Question: I am creating an app that displays announcements, and I want to add a login. I am trying to make this XML design, .
I want the button to the CardView at the bottom and center of it.
If it's necessary I'll change the root of the file.
Here is my XML code:
'''
<?xml version="1.0" encoding="utf-8"?>
<RelativeLayout
android:background="#fff"
xmlns:android="http://schemas.android.com/apk/res/android"
xmlns:tools="http://schemas.android.com/tools"
xmlns:app="http://schemas.android.com/apk/res-auto"
xmlns:card_view="http://schemas.android.com/apk/res-auto"
android:layout_width="match_parent"
android:layout_height="match_parent"
tools:context="com.crescendo.lldm.crescendo.A_Login">
<RelativeLayout
android:id="@+id/rl_one_login"
android:layout_width="match_parent"
android:layout_height="wrap_content">
<View
android:id="@+id/v_one_login"
android:background="@drawable/gradient_background_one"
android:layout_width="match_parent"
android:layout_height="300dp" />
<RelativeLayout
android:layout_marginTop="90dp"
android:id="@+id/rl_two_login"
android:layout_width="match_parent"
android:layout_height="wrap_content">
<TextView
android:textStyle="bold"
android:id="@+id/tv_one_login"
android:textSize="32sp"
android:textAlignment="center"
android:textColor="@color/colorWhite"
android:text="C R E S C E N D O"
android:layout_width="match_parent"
android:layout_height="wrap_content" />
<TextView
android:layout_below="@+id/tv_one_login"
android:textSize="15sp"
android:textAlignment="center"
android:textColor="@color/colorWhite"
android:text="FOR THE USA MONUMENTAL CHOIR"
android:layout_width="match_parent"
android:layout_height="wrap_content" />
</RelativeLayout>
</RelativeLayout>
<android.support.v7.widget.CardView
app:cardUseCompatPadding="false"
app:cardPreventCornerOverlap="false"
android:id="@+id/cv_one_login"
app:cardBackgroundColor="#fcfcfc"
android:layout_marginTop="240dp"
card_view:cardElevation="10dp"
app:cardCornerRadius="10dp"
android:elevation="10dp"
android:layout_centerHorizontal="true"
android:layout_width="360dp"
android:layout_height="280dp">
<RelativeLayout
android:layout_width="match_parent"
android:layout_height="match_parent">
</RelativeLayout>
</android.support.v7.widget.CardView>
<Button
android:layout_marginTop="197dp"
android:layout_below="@+id/rl_one_login"
android:layout_centerHorizontal="true"
android:elevation="15dp"
app:backgroundTint="@color/colorPrimary"
android:layout_width="250dp"
android:layout_height="50dp" />
</RelativeLayout>
'''
Here is what I get in my XML design, <URL> Hope there is a solution. Thank you!
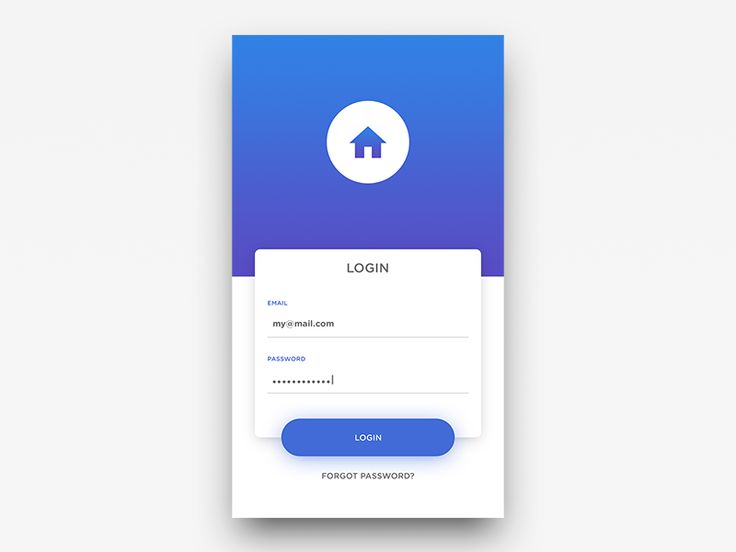
Answer: Try this below layout
'''
<?xml version="1.0" encoding="utf-8"?>
<RelativeLayout xmlns:android="http://schemas.android.com/apk/res/android"
xmlns:app="http://schemas.android.com/apk/res-auto"
xmlns:card_view="http://schemas.android.com/tools"
android:layout_width="match_parent"
android:layout_height="match_parent"
android:orientation="vertical">
<View
android:layout_width="match_parent"
android:layout_height="250dp"
android:background="@color/colorAccent" />
<RelativeLayout
android:id="@+id/rl_two_login"
android:layout_width="match_parent"
android:layout_height="wrap_content"
android:layout_marginTop="90dp">
<TextView
android:id="@+id/tv_one_login"
android:layout_width="match_parent"
android:layout_height="wrap_content"
android:text="C R E S C E N D O"
android:textAlignment="center"
android:textColor="#ffffff"
android:textSize="32sp"
android:textStyle="bold" />
<TextView
android:layout_width="match_parent"
android:layout_height="wrap_content"
android:layout_below="@+id/tv_one_login"
android:text="FOR THE USA MONUMENTAL CHOIR"
android:textAlignment="center"
android:textColor="#ffffff"
android:textSize="15sp" />
</RelativeLayout>
<LinearLayout
android:layout_marginTop="-50dp"
android:layout_width="match_parent"
android:layout_height="wrap_content"
android:orientation="vertical">
<RelativeLayout
android:layout_width="match_parent"
android:layout_height="wrap_content">
<android.support.v7.widget.CardView
android:id="@+id/cv_one_login"
android:layout_width="match_parent"
android:layout_height="wrap_content"
android:layout_centerHorizontal="true"
android:layout_marginTop="240dp"
android:elevation="10dp"
app:cardBackgroundColor="#fcfcfc"
app:cardCornerRadius="10dp"
app:cardElevation="10dp"
app:cardPreventCornerOverlap="false"
app:cardUseCompatPadding="true">
<LinearLayout
android:layout_width="match_parent"
android:layout_height="match_parent"
android:orientation="vertical">
<TextView
android:layout_width="match_parent"
android:layout_height="wrap_content"
android:padding="10dp"
android:text="Nilu" />
<TextView
android:layout_width="match_parent"
android:layout_height="wrap_content"
android:padding="10dp"
android:text="Nilu" />
<TextView
android:layout_width="match_parent"
android:layout_height="wrap_content"
android:padding="10dp"
android:text="Nilu" />
</LinearLayout>
</android.support.v7.widget.CardView>
</RelativeLayout>
<Button
android:layout_width="250dp"
android:layout_height="50dp"
android:layout_below="@id/cv_one_login"
android:layout_centerHorizontal="true"
android:layout_gravity="center"
android:layout_marginTop="-35dp"
android:elevation="15dp" />
</LinearLayout>
</RelativeLayout>
'''
<URL>